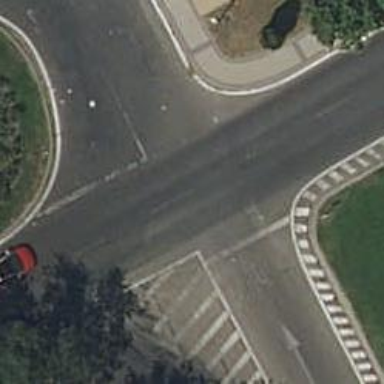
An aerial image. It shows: Asphalt road with primary link designation.